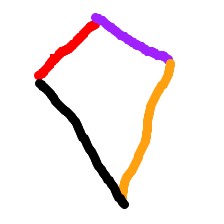
Shape: kite